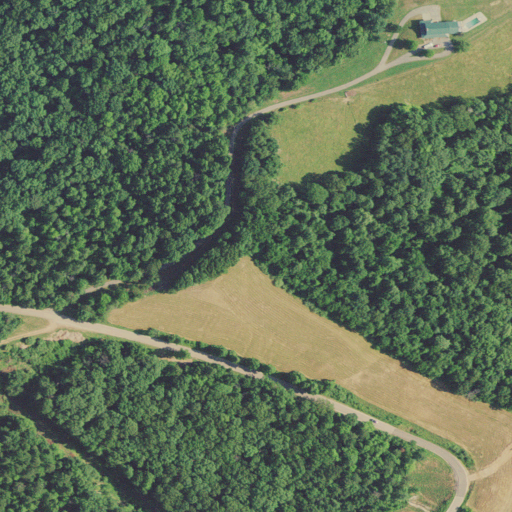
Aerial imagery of ridge(s) in West Virginia named Southall Ridge containing deciduous forest, pasture, open development, mixed forest, low intensity development, and medium intensity development